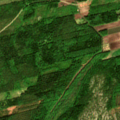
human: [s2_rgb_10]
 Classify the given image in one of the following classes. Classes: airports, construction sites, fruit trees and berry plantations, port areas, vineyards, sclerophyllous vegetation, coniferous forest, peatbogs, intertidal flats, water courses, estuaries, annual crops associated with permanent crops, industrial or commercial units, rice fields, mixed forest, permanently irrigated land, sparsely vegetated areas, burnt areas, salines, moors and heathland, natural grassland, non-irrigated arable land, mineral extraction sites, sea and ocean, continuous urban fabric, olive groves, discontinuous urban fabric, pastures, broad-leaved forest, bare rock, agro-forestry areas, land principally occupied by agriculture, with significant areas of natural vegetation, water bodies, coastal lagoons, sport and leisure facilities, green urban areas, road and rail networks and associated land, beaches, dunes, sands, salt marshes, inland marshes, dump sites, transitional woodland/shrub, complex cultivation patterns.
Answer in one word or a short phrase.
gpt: non-irrigated arable land, coniferous forest, mixed forest